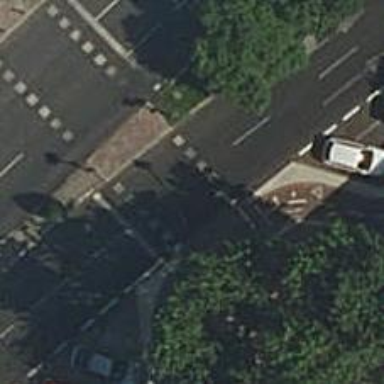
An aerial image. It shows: Zebra crossing with traffic signals.